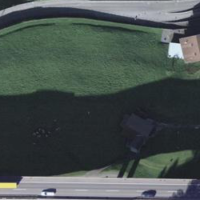
EUNIS habitat code: 57
Species observed at this site:
Fulica atra
Anas platyrhynchos